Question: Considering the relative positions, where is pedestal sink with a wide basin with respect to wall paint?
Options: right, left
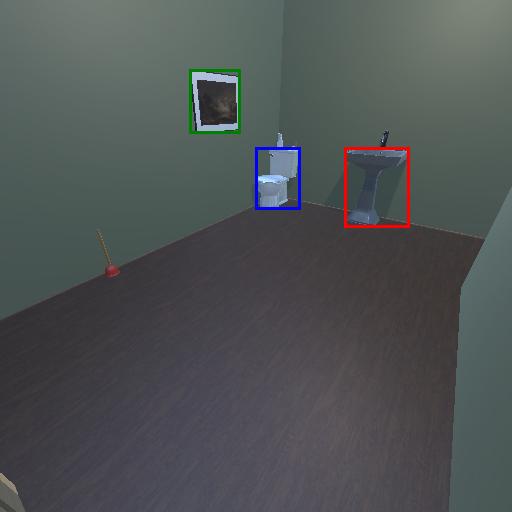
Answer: right